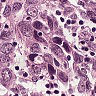
Metastatic tissue present: yes